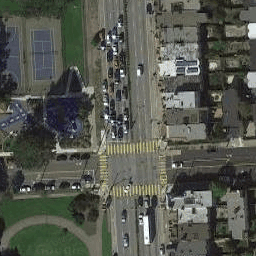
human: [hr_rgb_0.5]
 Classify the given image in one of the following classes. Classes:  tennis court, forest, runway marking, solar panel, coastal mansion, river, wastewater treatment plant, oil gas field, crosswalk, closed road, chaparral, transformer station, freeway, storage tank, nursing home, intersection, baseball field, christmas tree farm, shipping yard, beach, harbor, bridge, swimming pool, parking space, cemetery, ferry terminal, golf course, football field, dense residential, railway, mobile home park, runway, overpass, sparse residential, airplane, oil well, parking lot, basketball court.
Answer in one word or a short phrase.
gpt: intersection